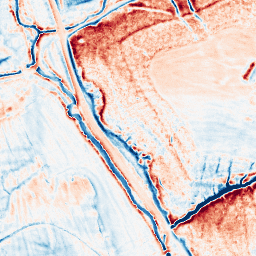
Category: classical
Decomposition family: uniform
Decomposition parameters: size: 10
Upsampling method: cubic_catmull_rom
Upsampling parameters: scale: 8
Upsampling scale: 8